Question: Okay so in Python, I'm trying to search for the pattern "comma, space, any lowercase character", but I cant get a regular expression that seems to work. The whole regular expressions thing is pretty new to me and I have no idea what I'm doing. I was able to search for a "number, space, any character using "[1-9]+ [a-zA-z]", but I'm not sure how to search for the pattern mentioned above. The picture included is an example of what pattern I am trying to search for in the text file.
Thanks,
Schulzy

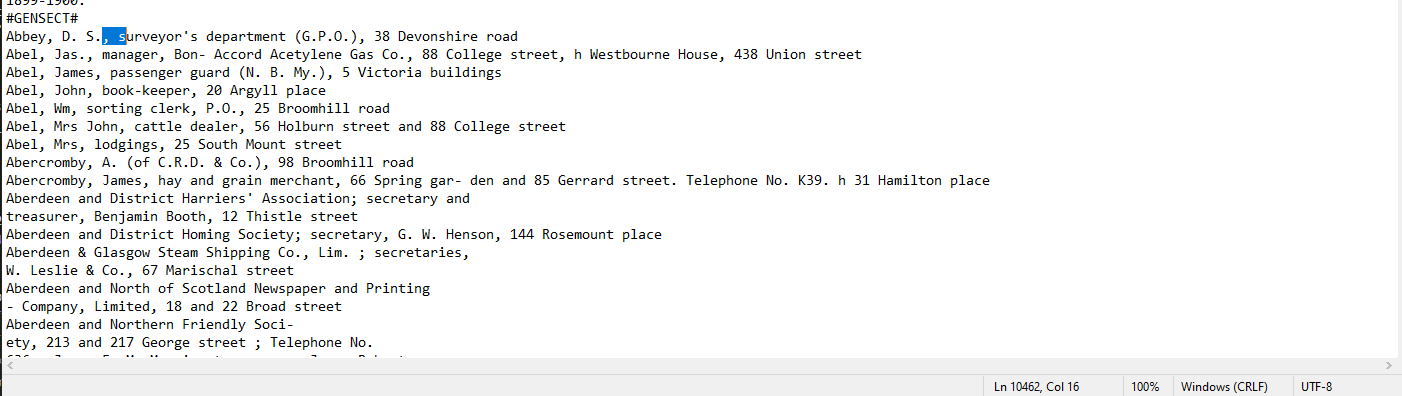
Answer: A Regex expression that would work is
', [a-z]'
the comma and space are matched exactly, and the '[]' is a group, where anything in the group could be matched. you want any lowercase char's, so we put '[a-z]' for any character between lowercase a to z.